Question: Problem Statement:
I am required to convert a generated string to UTF8 string, this generated string has extended ascii characters and I am on Linux system (2.6.32-358.el6.x86_64).
> A POC is still in progress so I can only provide small code samples
and complete solution can be posted only once ready.
Why I required UFT8 (I have extended ascii characters to be stored in a string which has to be UTF8).
How I am proceeding:
-
Please look at the below sample code
'''
int main(){
char CharString[] = "Prova";
iconv_t cd;
wchar_t WcharString[255];
size_t size= mbstowcs(WcharString, CharString, strlen(CharString));
wprintf(L"%ls
", WcharString);
wprintf(L"%s
", WcharString);
printf("
%zu
",size);
}
'''
One question here:
Output is
> Prova?????s
1. Why the size is not printed here ?
2. Why the second printf prints only one character.
3. If I print size before both printed string then only 5 is printed and both strings are missing from console.
---
Moving on to Second Part:
Now that I will have a wchar_t string I want to convert it to UTF8 string
For this I was surfing through and found iconv will help here.
Question here
These are the methods I found in <URL>
'''
**iconv_t iconv_open(const char *, const char *);
size_t iconv(iconv_t, char **, size_t *, char **, size_t *);
int iconv_close(iconv_t);**
'''
Do I need to convert back wchar_t array to char array to before feeding to iconv ?
Please provide suggestions on the above issues.
Extended ascii I am talking about please see letters i in the marked snapshot below

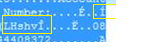
Answer: For your first question (which I am interpreting as "why is all the output not what I expect"):
1. Where does the '?????' come from? In the call mbstowcs(WcharString, CharString, strlen(CharString)), the last argument (strlen(CharString)) is the length of the output buffer, not the length of the input string. mbstowcs will not write more than that number of wide characters, including the NUL terminator. Since the conversion requires 6 wide characters including the terminator, and you are only allowing it to write 5 wide characters, the resulting wide character string is not NUL terminated, and when you try to print it out you end up printing garbage after the end of the converted string. Hence the ?????. You should use the size of the output buffer in wchar_t's (255, in this case) instead.
2. Why does the second wprintf only print one character? When you call wprintf with a wide character string argument, you must use the %ls format code (or, more accurately, the %s conversion needs to be qualified with an l length modifier). If you use %s without the l, then wprintf will interpret the string as a char*, and it will convert each character to a wchar_t as it outputs it. However, since the argument is actually a wide character string, the first wchar_t in the string is L"p", which is the number 0x70 in some integer size. That means that the second byte of the wchar_t (counting from the end, since you have a little-endian architecture) is a 0, so if you treat the string as a string of characters, it will be terminated immediately after the p. So only one character is printed.
3. Why doesn't the last printf print anything? In C, an output stream can either be a wide stream or a byte stream, but you don't specify that when you open the stream. (And, in any case, standard output is already opened for you.) This is called the orientation of the stream. A newly opened stream is unoriented, and the orientation is fixed when you first output to the stream. If the first output call is a wide call, like wprintf, then the stream is a wide stream; otherwise, it is a byte stream. Once set, the orientation is fixed and you can't use output calls of the wrong orientation. So the printf is illegal, and it does nothing other than raise an error.
---
Now, let's move on to your second question:
The first thing is that you need to be clear about what format the input is in, and how you want to output it. On Linux, it is somewhat unlikely that you will want to use 'wchar_t' at all. The most likely cases for the input string are that it is already UTF-8, or that it is in some ISO-8859-x encoding. And the most likely cases for the output are the same: either it is UTF-8, or it is some ISO-8859-x encoding.
Unfortunately, there is no way for your program to know what encoding the console is expecting. The output may not even be going to a console. Similarly, there is really no way for your program to know which ISO-8859-x encoding is being used in the input string. (If it is a string literal, the encoding might be specified when you invoke the compiler, but there is no standard way of providing the information.)
If you are having trouble viewing output because non-ascii characters aren't displaying properly, you should start by making sure that the console is configured to use the same encoding as the program is outputting. If the program is sending UTF-8 to a console which is displaying, say, ISO-8859-15, then the text will not display properly. In theory, your locale setting includes the encoding used by your console, but if you are using a remote console (say, through PuTTY from a Windows machine), then the console is not part of the Linux environment and the default locale may be incorrect. The simplest fix is to configure your console correctly, but it is also possible to change the Linux locale.
The fact that you are using 'mbstowcs' from a byte string suggests that you believe that the original string is in UTF-8. So it seems unlikely that the problem is that you need to convert it UTF-8.
You can certainly use 'iconv' to convert a string from one encoding to another; you don't need to go through 'wchar_t' to do so. But you do need to know the actual input encoding and the desired output encoding.